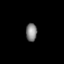
Tissue: lung
Cell type: Epithelial cells
Senescence score: 0.2224
Nuclear area (px): 192
Mean DAPI intensity: 133.828